Question: I tried to install socket.io with the '-g' switch
'''
npm install -g socket.io
'''
<URL>
but running the app it throws the cannot find module error.
Local install, i.e. if socket.io is present in node_modules in my project/package, works though.
So can't it be installed globally?

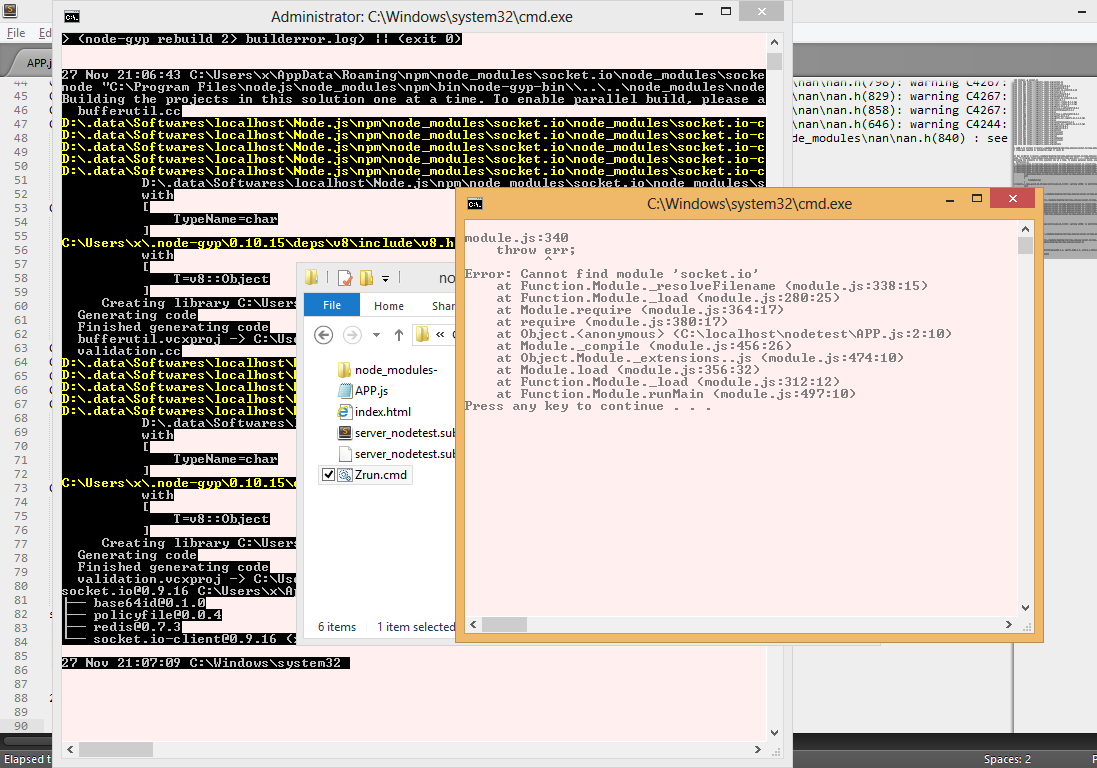
Answer: You misunderstood the meaning of global installation. It allows you to access packages directly from your console. But if you want to 'require' package into your own application, you should add it as a dependency into your 'packaje.json' and install it locally.
Here is the quotation from <URL>:
> - -